Question:
The logic continues as 'Home Screen'->'Screen1'->'Screen2'->'Screen3'->'HomeScreen'.
1.On Pressing of 'Screen3' it will return to 'Home Screen'. Again On Pressing of 'Home Screen' it will goto 'Screen1'then 'Screen2'and 'Screen3'.
2.Again now I'm on 'Home Screen'. . Instead, it's going in reverse order on pressing back key. I dont want to call 'finish()' activity in each screen.
Give me a solution!
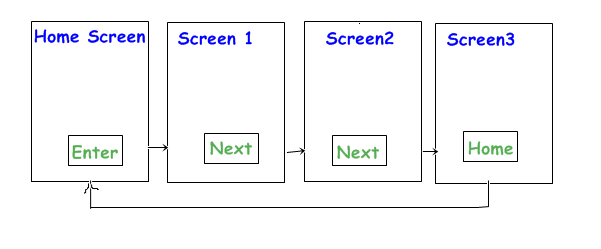
Answer: In Screen 3, override 'onBackPressed()' and start Activity of HomeScreen with 'Clear Top Flag'.
Here is the Sample
'''
@Override
protected void onBackPressed()
{
Intent i = new Intent(Screen3.this,HomeScreen.class);
i.setFlags(Intent.FLAG_ACTIVITY_CLEAR_TOP);
startActivity(i);
}
'''